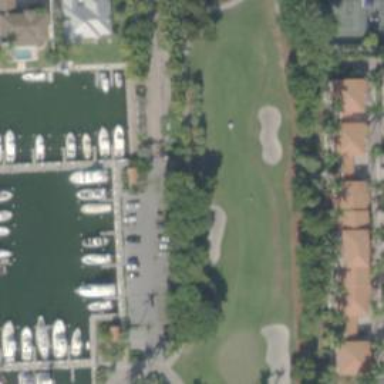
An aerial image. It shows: Golf hole.